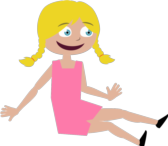
smile sitting girl